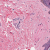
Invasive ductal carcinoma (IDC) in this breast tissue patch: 0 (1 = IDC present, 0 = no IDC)